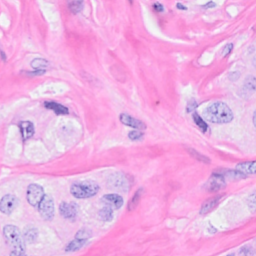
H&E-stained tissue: Breast